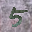
Label: 5